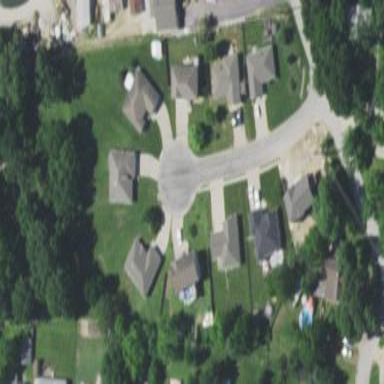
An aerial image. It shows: Single-family residential area.